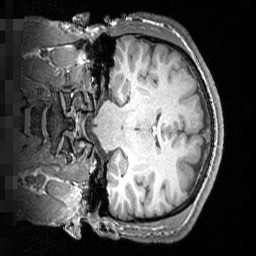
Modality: T1w
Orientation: coronal
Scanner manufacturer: siemens
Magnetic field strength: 3 T
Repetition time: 1.5 s
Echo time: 0.00291 s